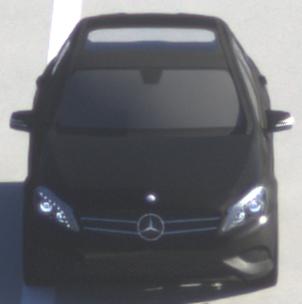
Make: Mercedes-Benz
Model: A 180
Detailed model: A-Class (176)
Model produced from: 2012/09
Model produced until: 2015/07
Doors: 5
Color: black
Road condition: dry road
Daytime: sunrise or sunset
Contrast: medium contrast